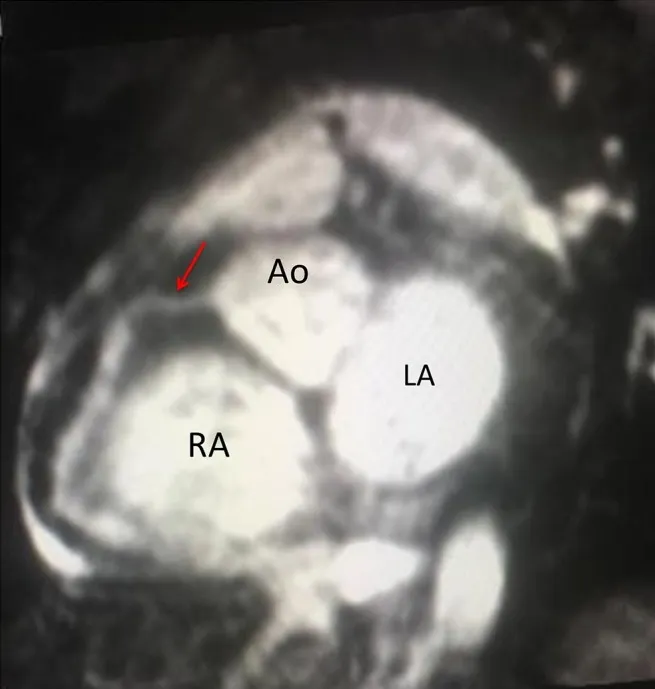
Magnetic resonance coronary angiography in a Whole-Heart iPAT sequence in a short axis view. Red Arrow: normal proximal right coronary artery 3 mm (z-score + 054), with dilated mid right coronary artery 6 mm (z-score + 7.35) and dilated distal right coronary artery 6 mm (z-score + 8.07). Ao, aorta; RA, Right atrium; LA, Left atrium (Courtesy of Dr. Roberto Cano).
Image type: radiology (mri)